Question: I am really struggling with twitter bootstrap. I have the following spans, which add up to 12, yet the thrid item appears on a separate line.
'''
<div class="container">
<div class="row">
<div class="span6 offset6">
<div class="span2">Contact</div>
<div class="span2">About Us</div>
<div class="span2">Blog</div>
</div>
</div>
</div>
'''
Here is what I get...

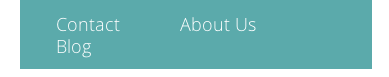
Answer: Your typo is 'span 6', it should be 'span6'
'''
<div class="span 6 offset6">
'''
Should be:
'''
<div class="span6 offset6">
'''
Not doing so will place a small div to the left of your three span3's, thus moving them a bit sideways.
Updated: You will need to place the div's in their seperate 'row' or 'row-fluid' div's to align them properly.
'''
<div class="row">
<div class="span6 offset6"></div>
</div>
<div class="row">
<div class="span3"></div>
<div class="span3"></div>
<div class="span3"></div>
</div>
'''